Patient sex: M
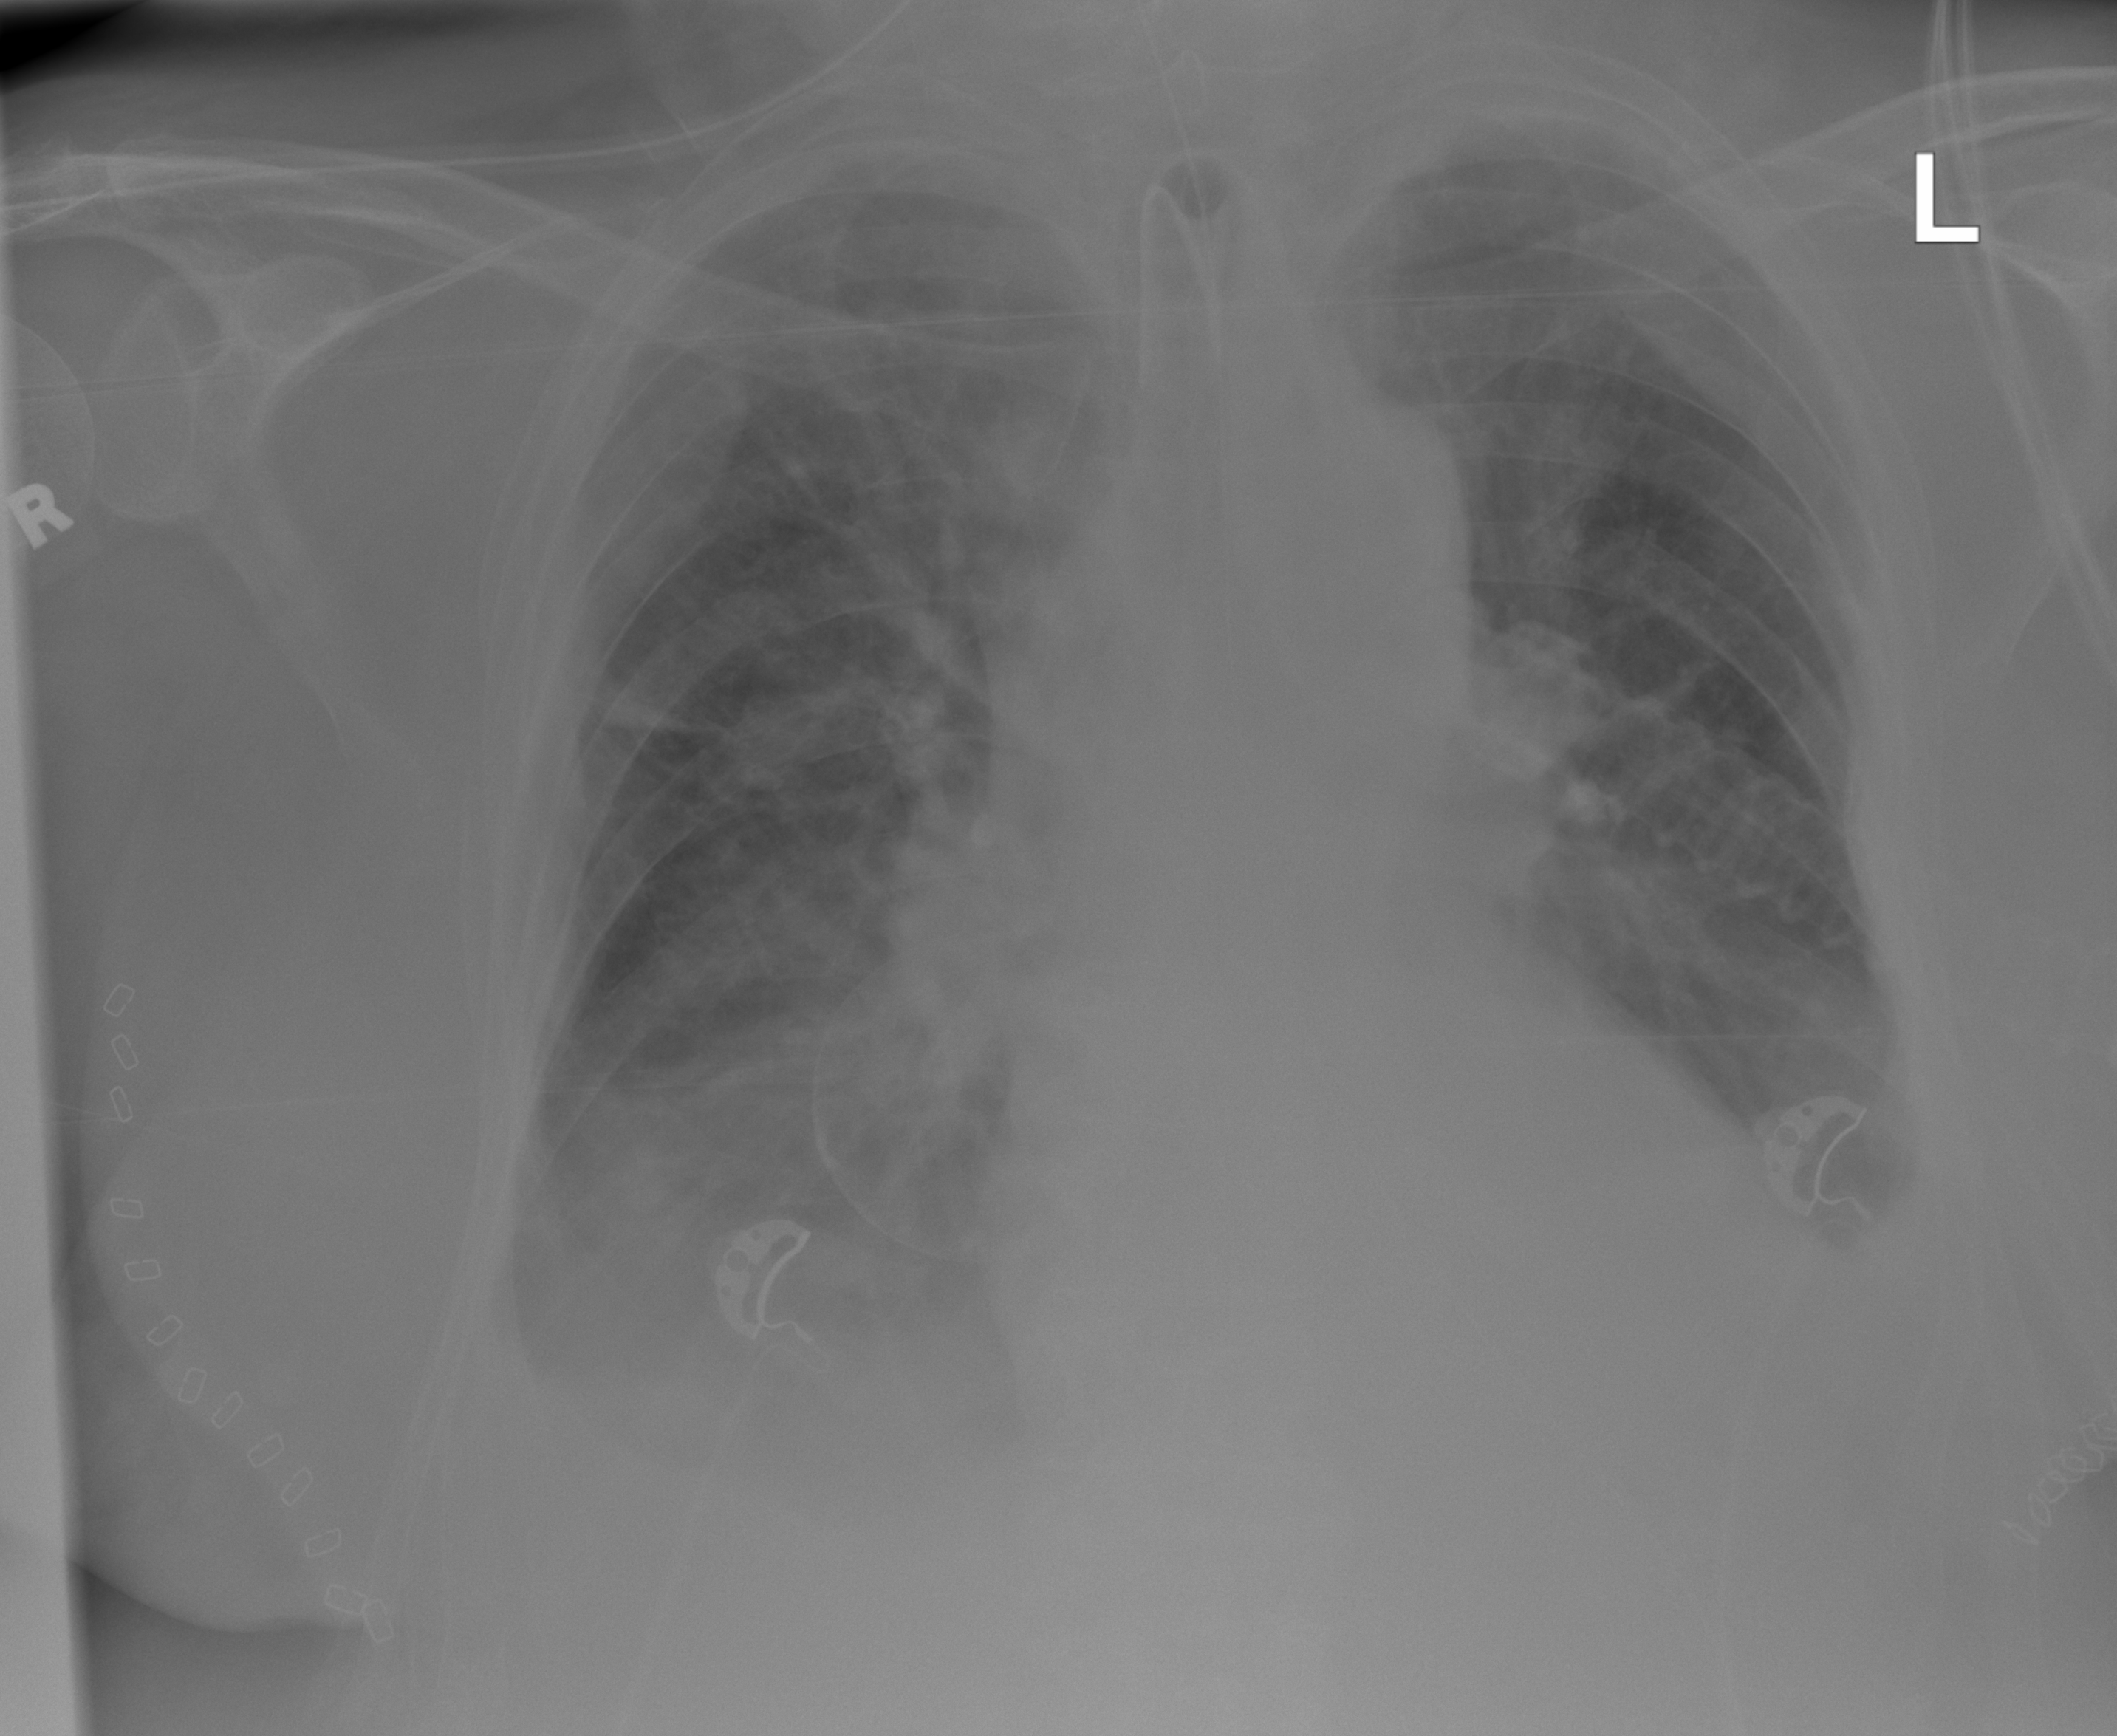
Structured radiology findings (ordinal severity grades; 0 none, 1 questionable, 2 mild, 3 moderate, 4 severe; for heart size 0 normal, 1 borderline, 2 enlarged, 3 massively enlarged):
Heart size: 0
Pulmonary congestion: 2
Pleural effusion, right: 2
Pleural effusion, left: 2
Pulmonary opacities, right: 2
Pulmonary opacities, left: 0
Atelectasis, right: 2
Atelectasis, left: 2